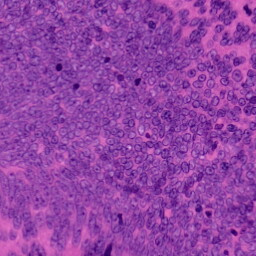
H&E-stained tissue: Colon